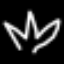
Label: leaf